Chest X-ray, PA view. Patient: 49 years old, sex M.
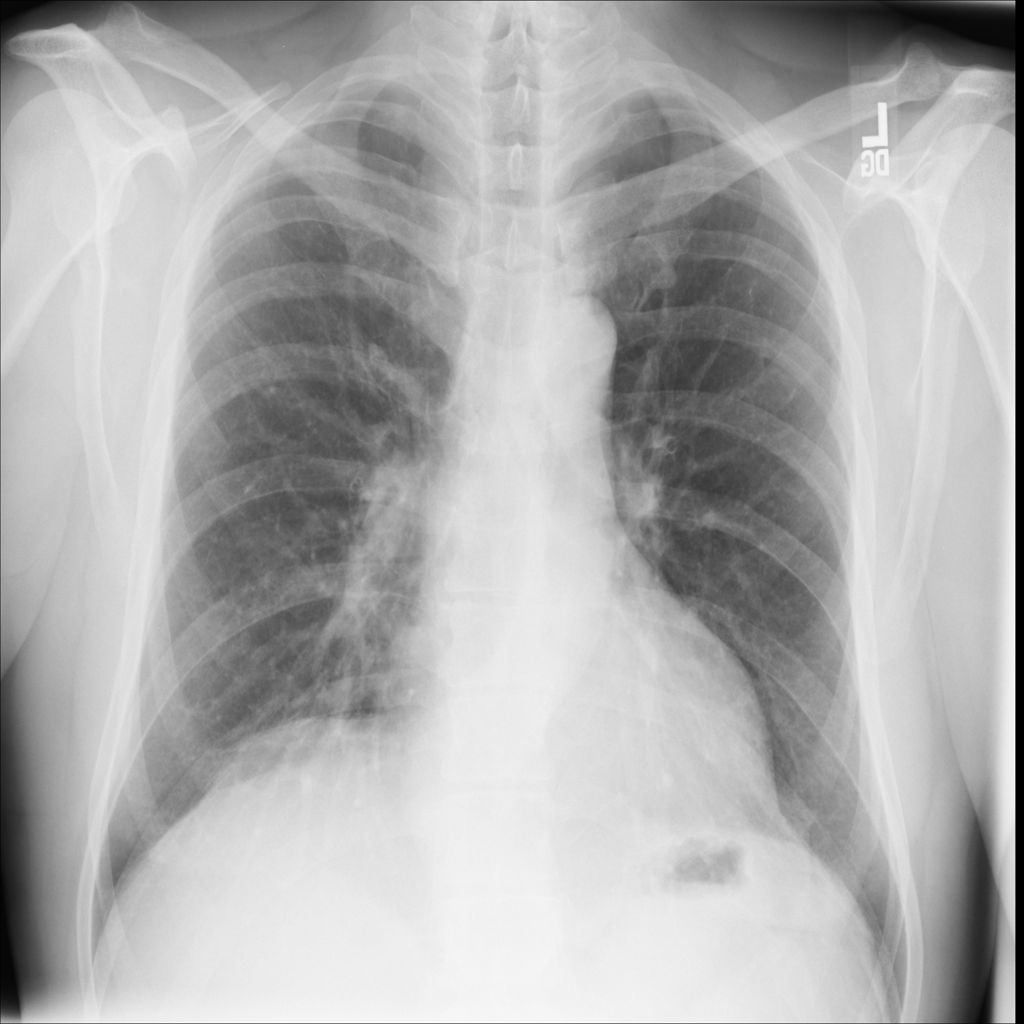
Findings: No Finding